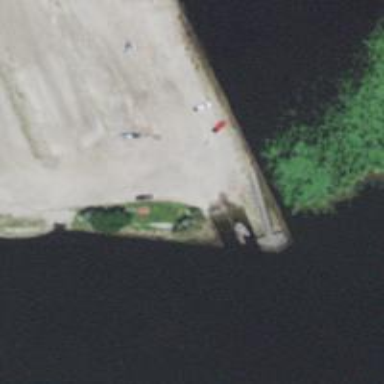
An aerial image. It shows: Slipway on leisure land.